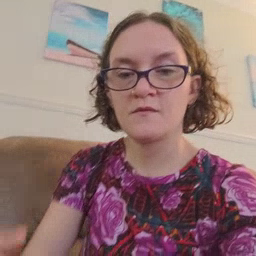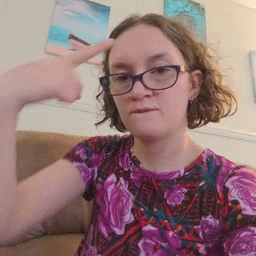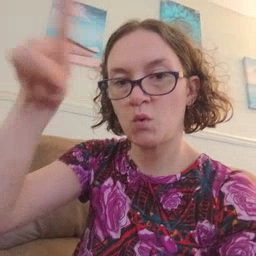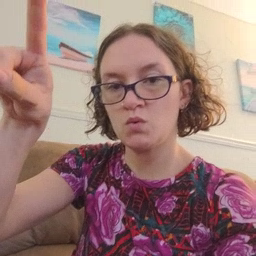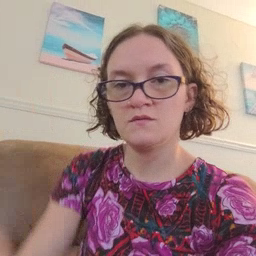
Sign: for